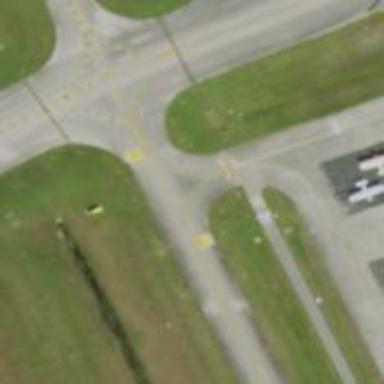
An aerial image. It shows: Image of taxiway at airport.